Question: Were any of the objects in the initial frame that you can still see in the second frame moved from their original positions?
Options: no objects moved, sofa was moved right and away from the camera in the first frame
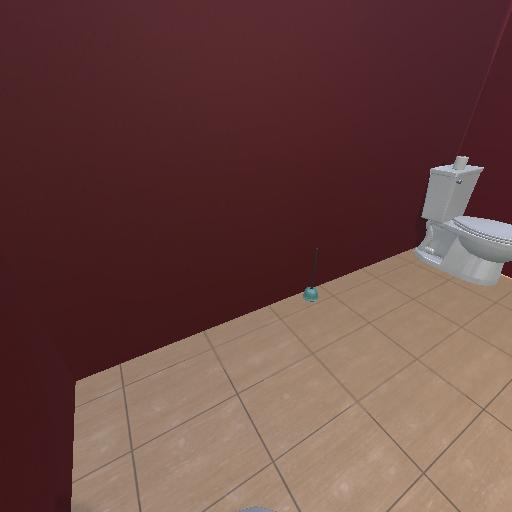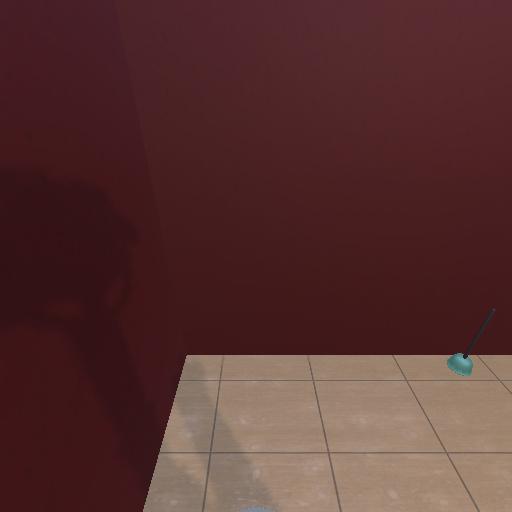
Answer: no objects moved